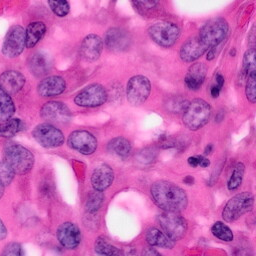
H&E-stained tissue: Pancreatic